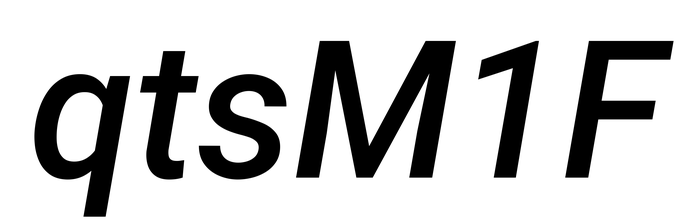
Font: Roboto-Italic_Medium_Italic